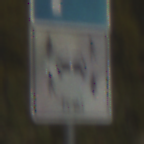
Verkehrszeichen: CarsharingfahrzeugeFrei
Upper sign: Parken
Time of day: MorningAfternoon
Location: Outdoor (Suburban)
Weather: PartlyCloudy
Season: NotSpecified
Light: Natural